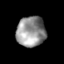
Tissue: skin
Cell type: Fibroblasts
Senescence score: 0.6901
Nuclear area (px): 856
Mean DAPI intensity: 147.487